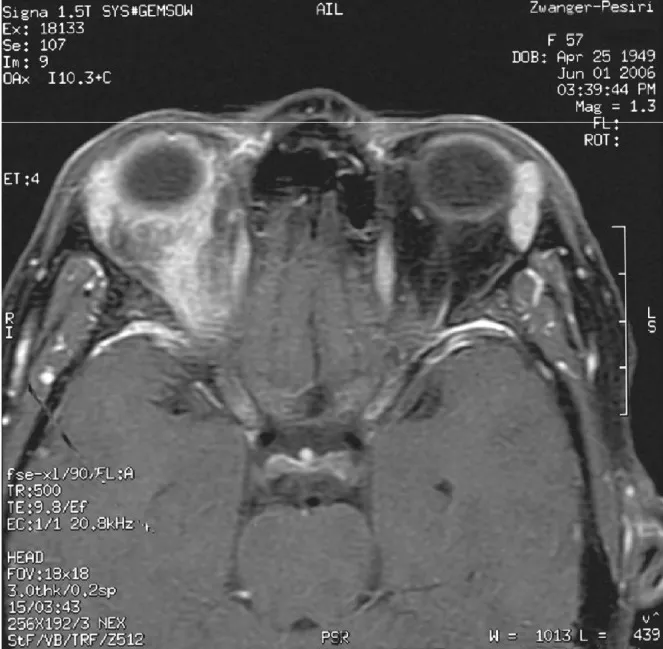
MRI of brain and orbit which reveals enhancement of soft tissue intimately associated with right optic nerve sheath.
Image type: radiology (mri)